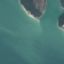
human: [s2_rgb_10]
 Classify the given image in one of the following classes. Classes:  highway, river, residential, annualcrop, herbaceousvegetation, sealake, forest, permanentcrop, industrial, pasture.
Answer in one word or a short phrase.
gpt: SeaLake